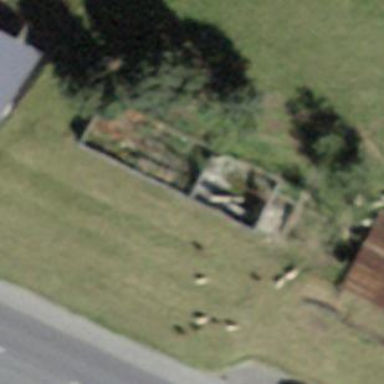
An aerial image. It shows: Barn.